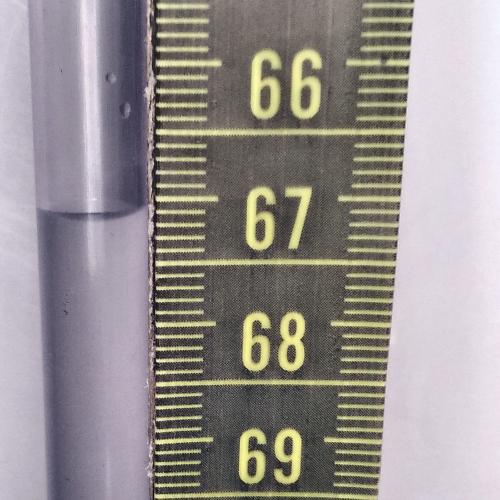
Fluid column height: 67.1 cm